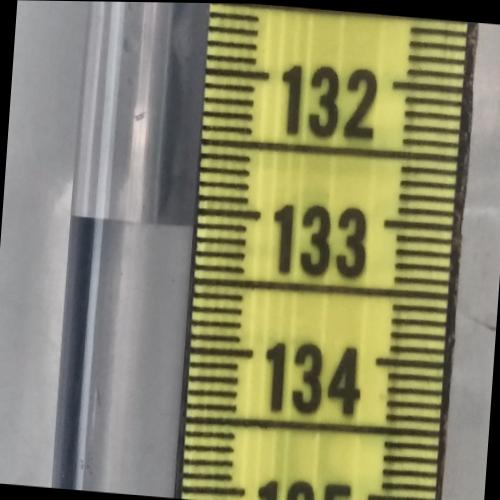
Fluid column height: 133.1 cm